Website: lowes
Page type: cart
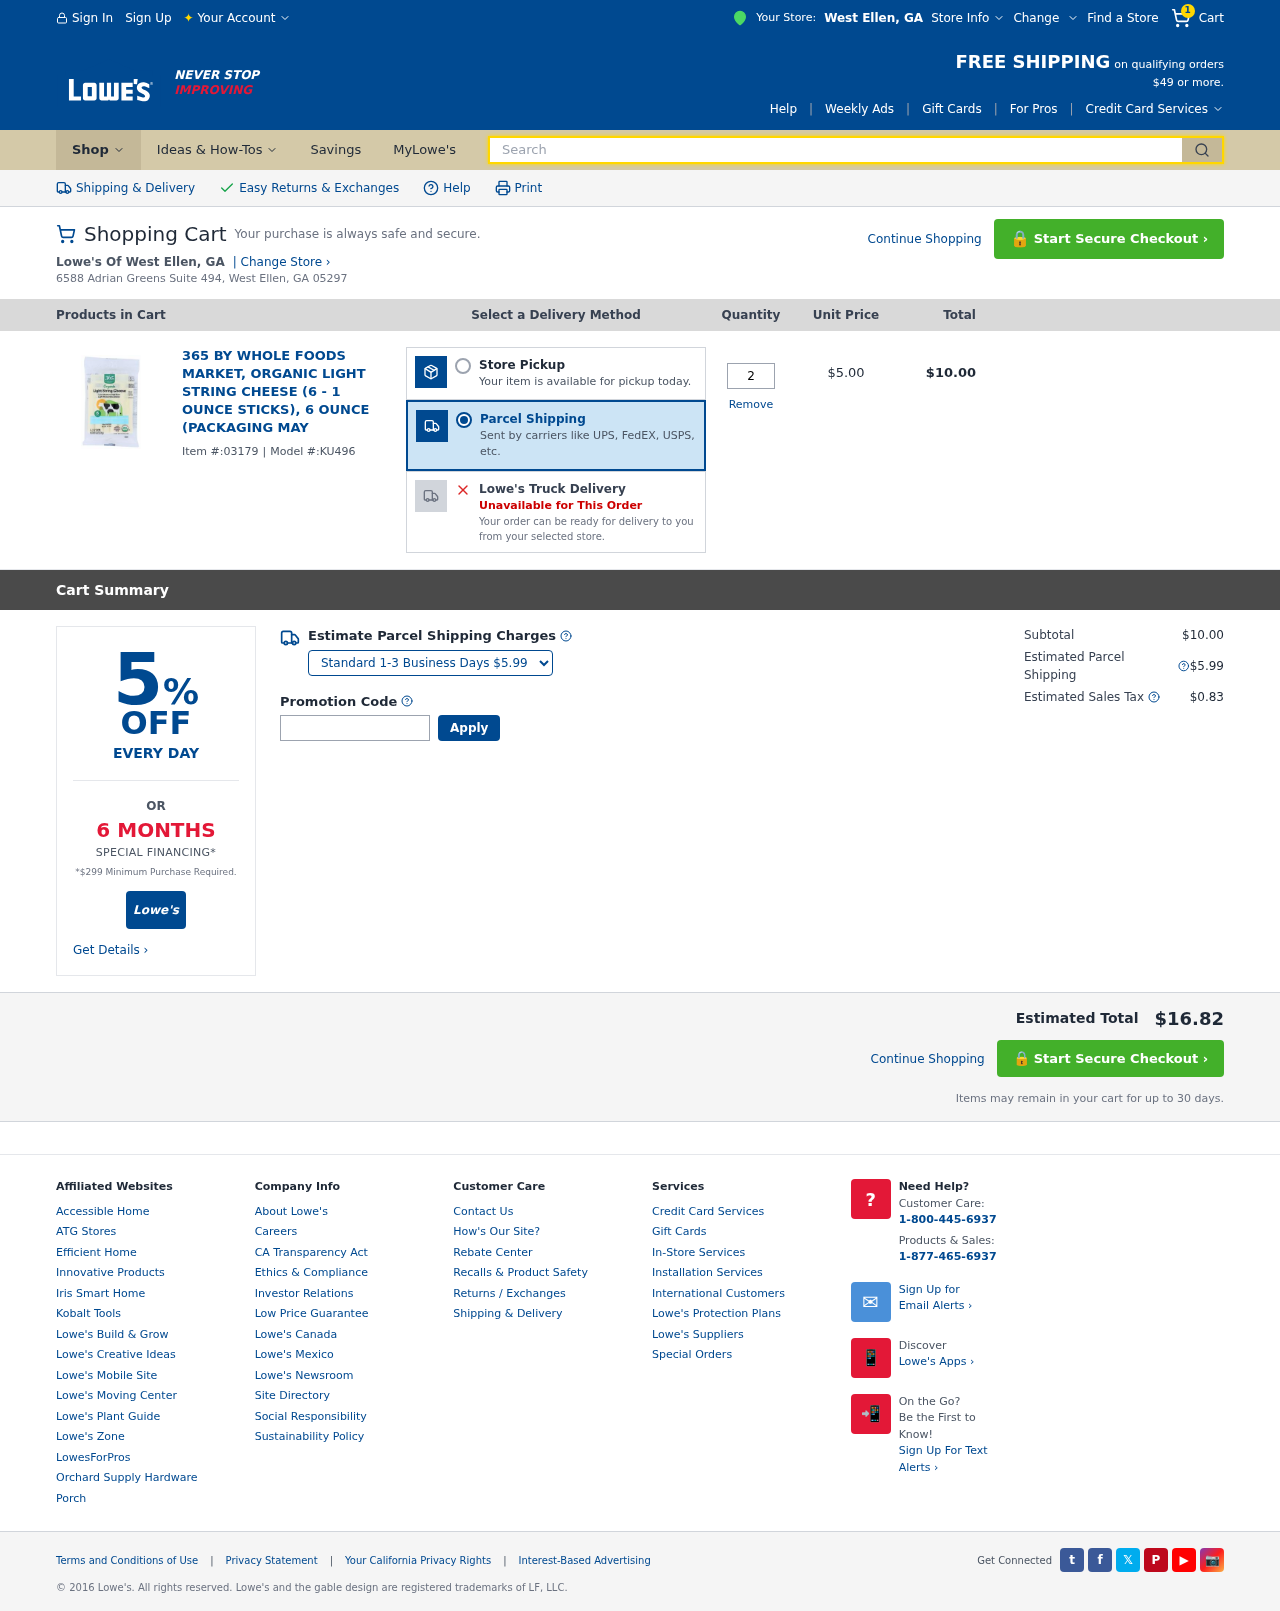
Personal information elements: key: PII_CITY
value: West Ellen
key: PII_STATE_ABBR
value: GA
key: PII_STREET
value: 6588 Adrian Greens Suite 494
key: PII_CITY_STATE_ZIP
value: West Ellen, GA 05297
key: PII_PROMO_CODE
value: KIASAVE
Product elements: key: PRODUCT1_NAME
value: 365 by Whole Foods Market, Organic Light String Cheese (6 - 1 Ounce Sticks), 6 Ounce (Packaging May
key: PRODUCT1_PRICE
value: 5
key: PRODUCT1_QUANTITY
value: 2
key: PRODUCT1_ITEM_ID
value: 03179
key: PRODUCT1_MODEL_ID
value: KU496
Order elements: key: ORDER_NUM_ITEMS
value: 1
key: ORDER_ITEM_TOTAL
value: $10.00
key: ORDER_SUBTOTAL
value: $10.00
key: ORDER_SHIPPING_COST
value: $5.99
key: ORDER_TAX
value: $0.83
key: ORDER_TOTAL
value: $16.82
Search elements: key: HEADER_SEARCH
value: Search